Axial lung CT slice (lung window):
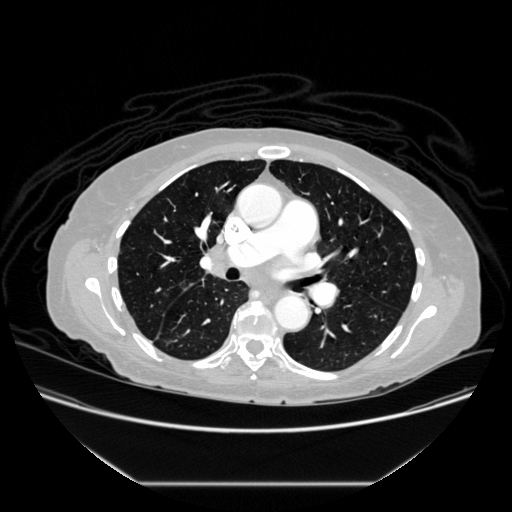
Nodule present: no